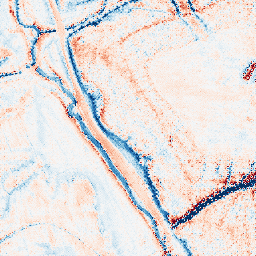
Category: edge_preserving
Decomposition family: bilateral
Decomposition parameters: d: 21
sigma_color: 25
sigma_space: 100
Upsampling method: regularized
Upsampling parameters: scale: 2
lambda_reg: 0.1
Upsampling scale: 2